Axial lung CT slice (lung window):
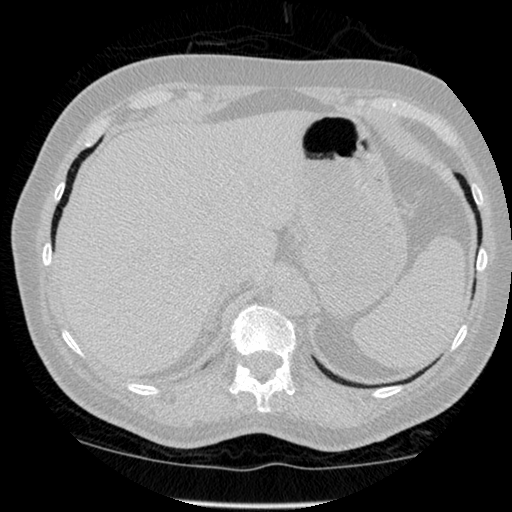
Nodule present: no